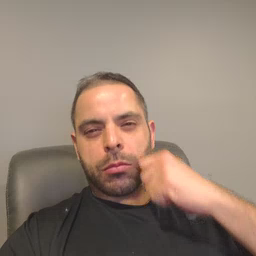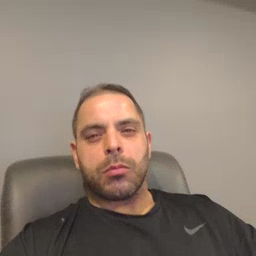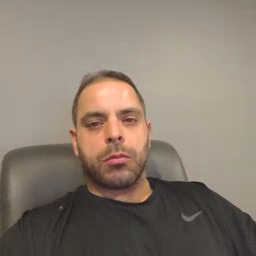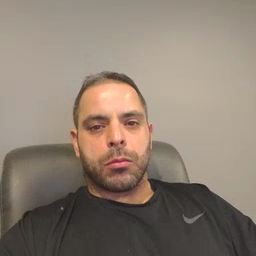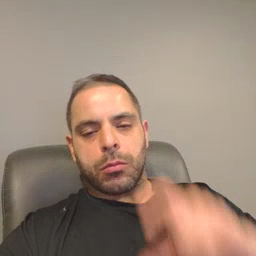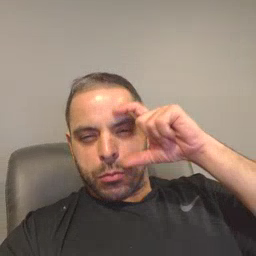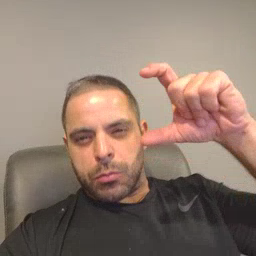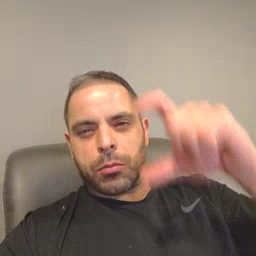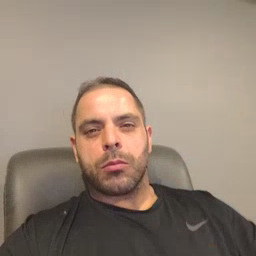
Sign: moon